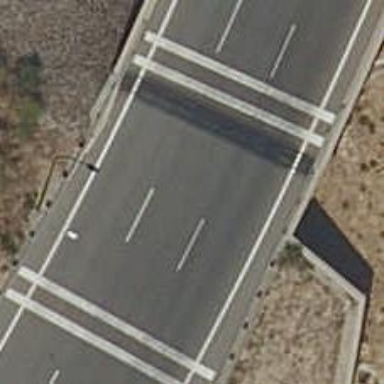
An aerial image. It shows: Traffic calming measure in place: rumble strips.